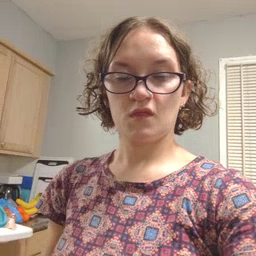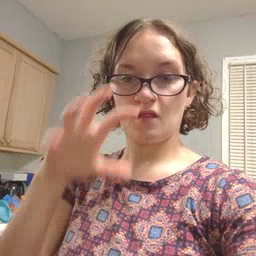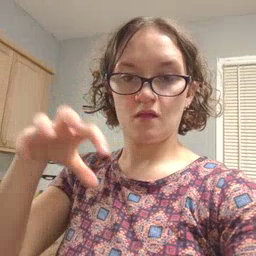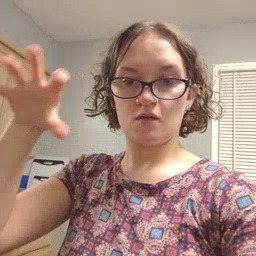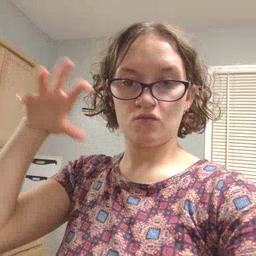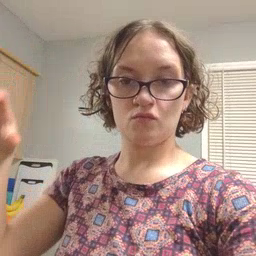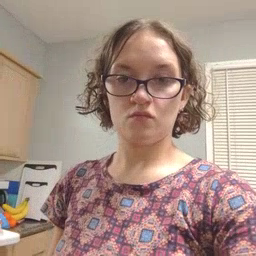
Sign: cloud